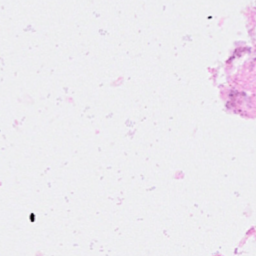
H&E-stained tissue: Breast